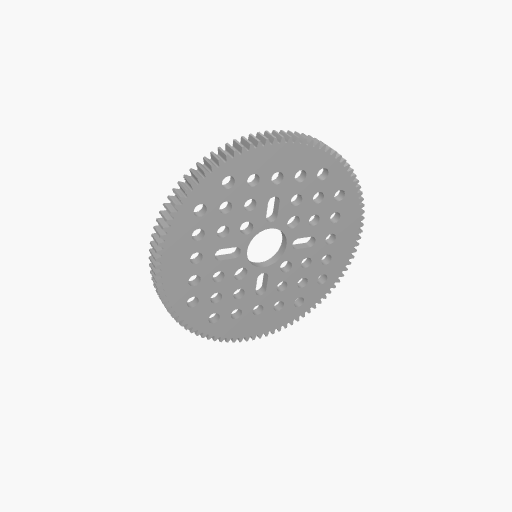
Part: HubMountAluminumGear90T